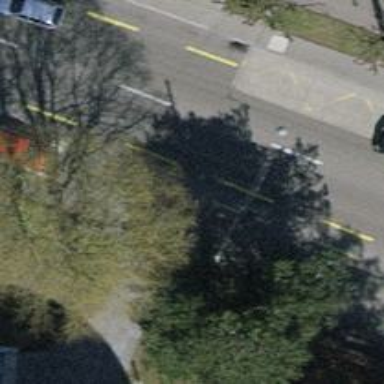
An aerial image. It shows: Bus stop for trolleybuses with designated stop position for public transport.